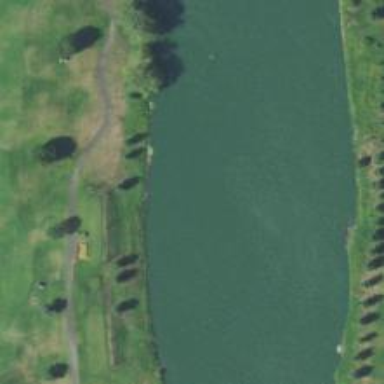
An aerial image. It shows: Picturesque scene of golf course with lateral water hazard.